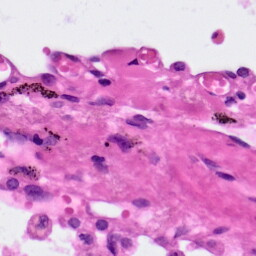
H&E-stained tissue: Lung